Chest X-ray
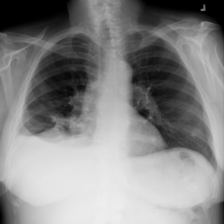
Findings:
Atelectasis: negative
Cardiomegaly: negative
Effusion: positive
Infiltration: negative
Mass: negative
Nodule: negative
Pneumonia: negative
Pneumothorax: negative
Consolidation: negative
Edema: negative
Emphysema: negative
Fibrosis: negative
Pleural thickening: negative
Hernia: negative